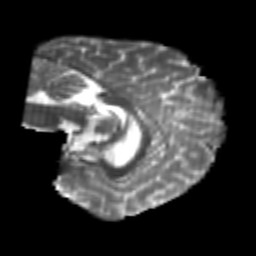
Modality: T2w
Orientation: sagittal
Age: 20
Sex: female
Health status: healthy
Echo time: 0.074 s